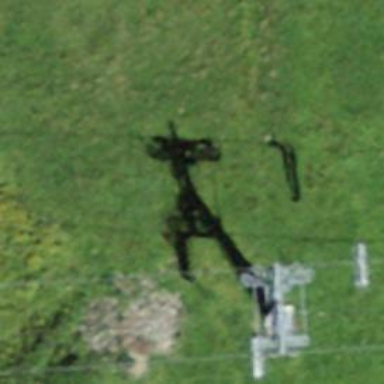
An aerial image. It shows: Pylon used for aerialway.